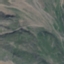
Label: HerbaceousVegetation